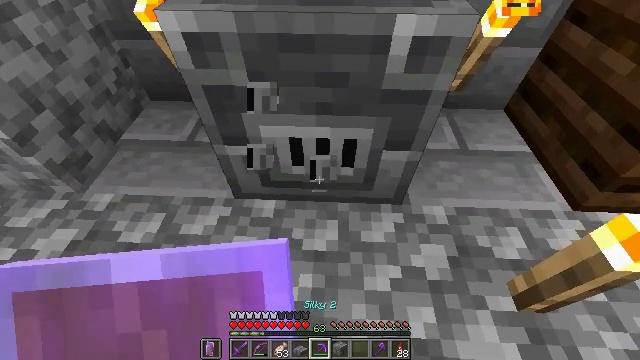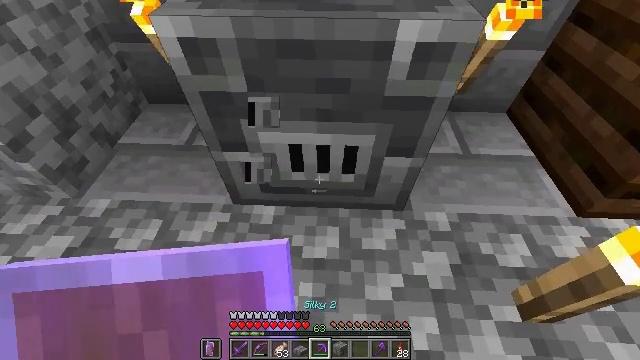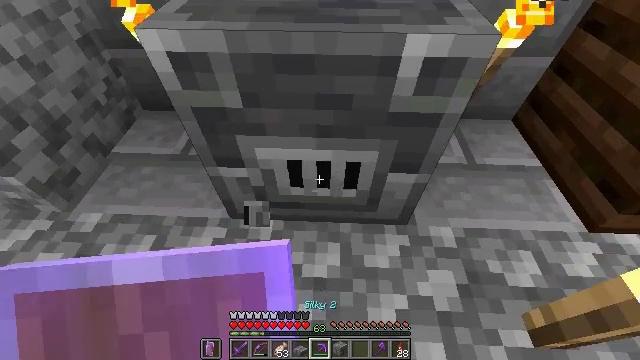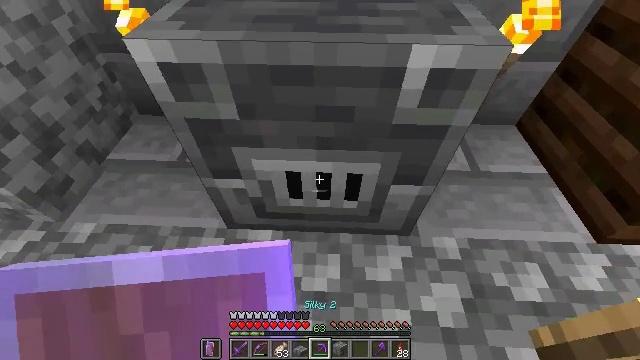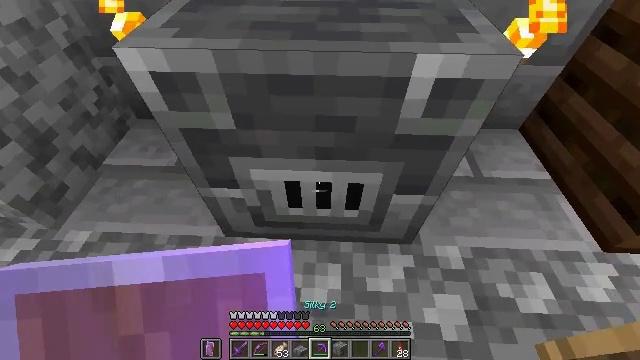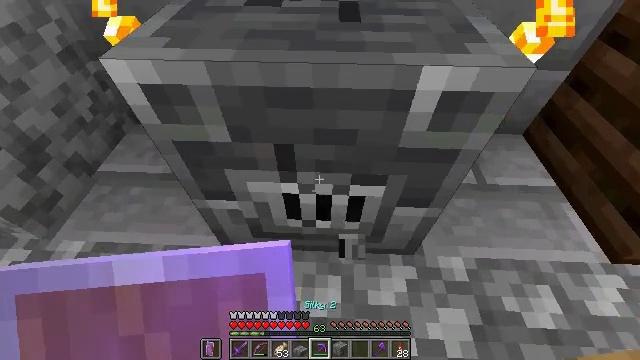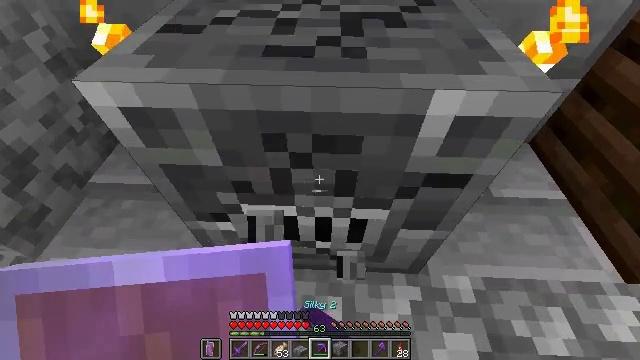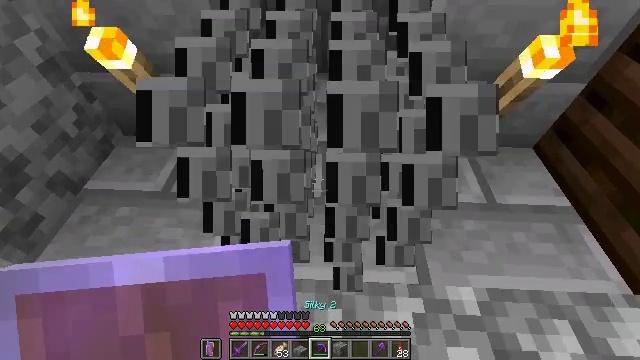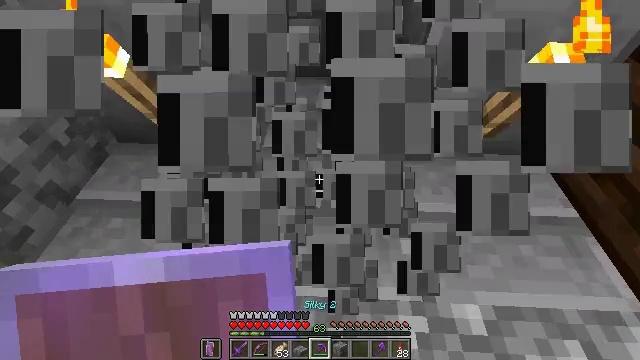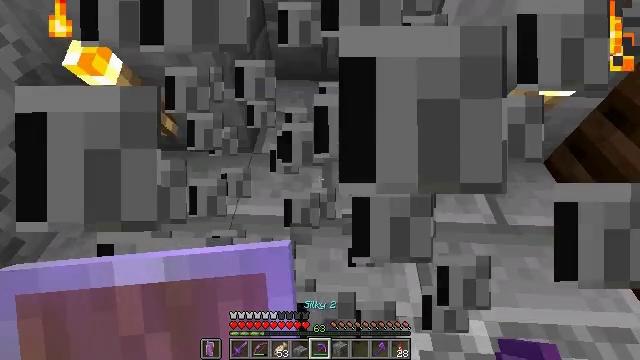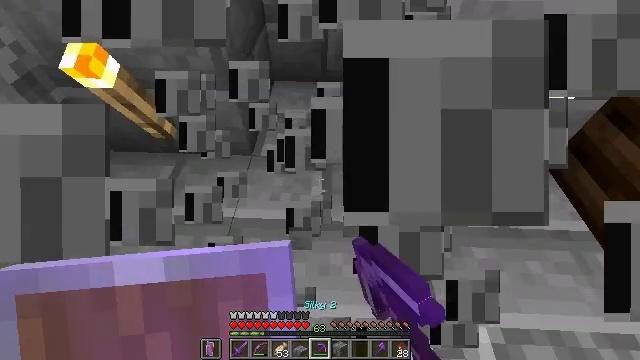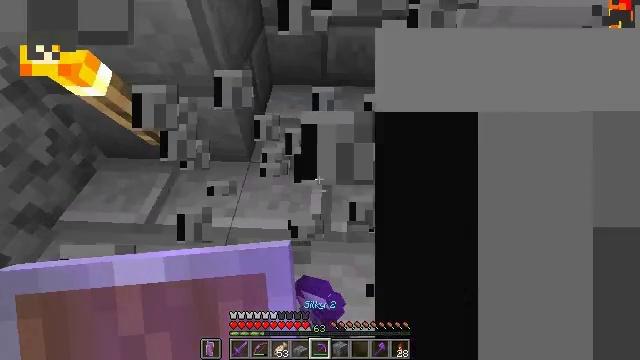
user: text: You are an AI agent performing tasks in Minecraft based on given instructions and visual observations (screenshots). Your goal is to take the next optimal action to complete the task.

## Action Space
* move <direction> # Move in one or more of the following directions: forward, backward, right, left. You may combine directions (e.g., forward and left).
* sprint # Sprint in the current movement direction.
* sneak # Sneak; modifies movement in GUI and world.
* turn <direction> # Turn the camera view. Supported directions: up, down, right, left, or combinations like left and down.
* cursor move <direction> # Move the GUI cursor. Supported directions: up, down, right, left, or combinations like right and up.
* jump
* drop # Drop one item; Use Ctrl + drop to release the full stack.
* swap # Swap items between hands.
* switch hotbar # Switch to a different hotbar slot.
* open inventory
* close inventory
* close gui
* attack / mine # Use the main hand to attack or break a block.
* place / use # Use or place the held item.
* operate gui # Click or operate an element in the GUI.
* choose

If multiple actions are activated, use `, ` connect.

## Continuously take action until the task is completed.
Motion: motion action
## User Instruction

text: Break the blast furnace block.
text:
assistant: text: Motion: move forward, sneak
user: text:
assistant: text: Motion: move forward, sneak
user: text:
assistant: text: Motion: move forward, sneak
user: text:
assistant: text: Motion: move forward, sneak
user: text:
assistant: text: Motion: move forward, sneak, attack / mine
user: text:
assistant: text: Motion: move forward, sneak, attack / mine
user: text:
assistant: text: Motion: move forward, sneak, attack / mine
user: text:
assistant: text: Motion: move forward, sneak, attack / mine
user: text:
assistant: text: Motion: move forward, sneak, attack / mine
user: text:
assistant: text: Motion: move forward, sneak
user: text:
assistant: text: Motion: move forward, sneak
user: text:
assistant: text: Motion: sneak